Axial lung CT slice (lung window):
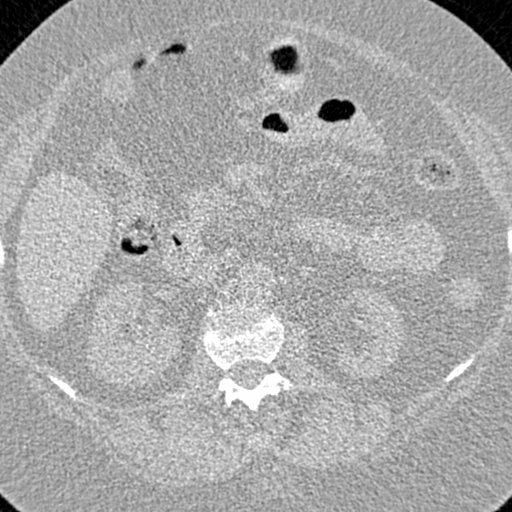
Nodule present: no